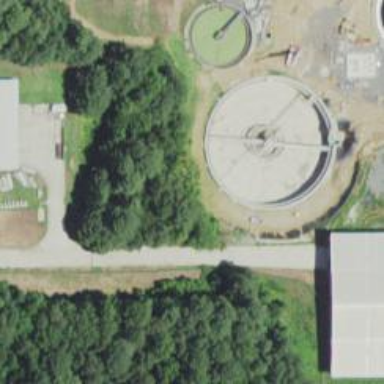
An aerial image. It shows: Building with storage tank.